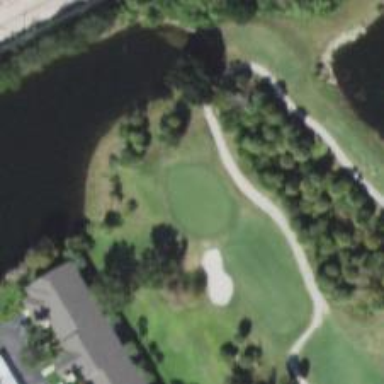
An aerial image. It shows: Golf hole.